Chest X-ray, AP view. Patient: 23 years old, sex M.
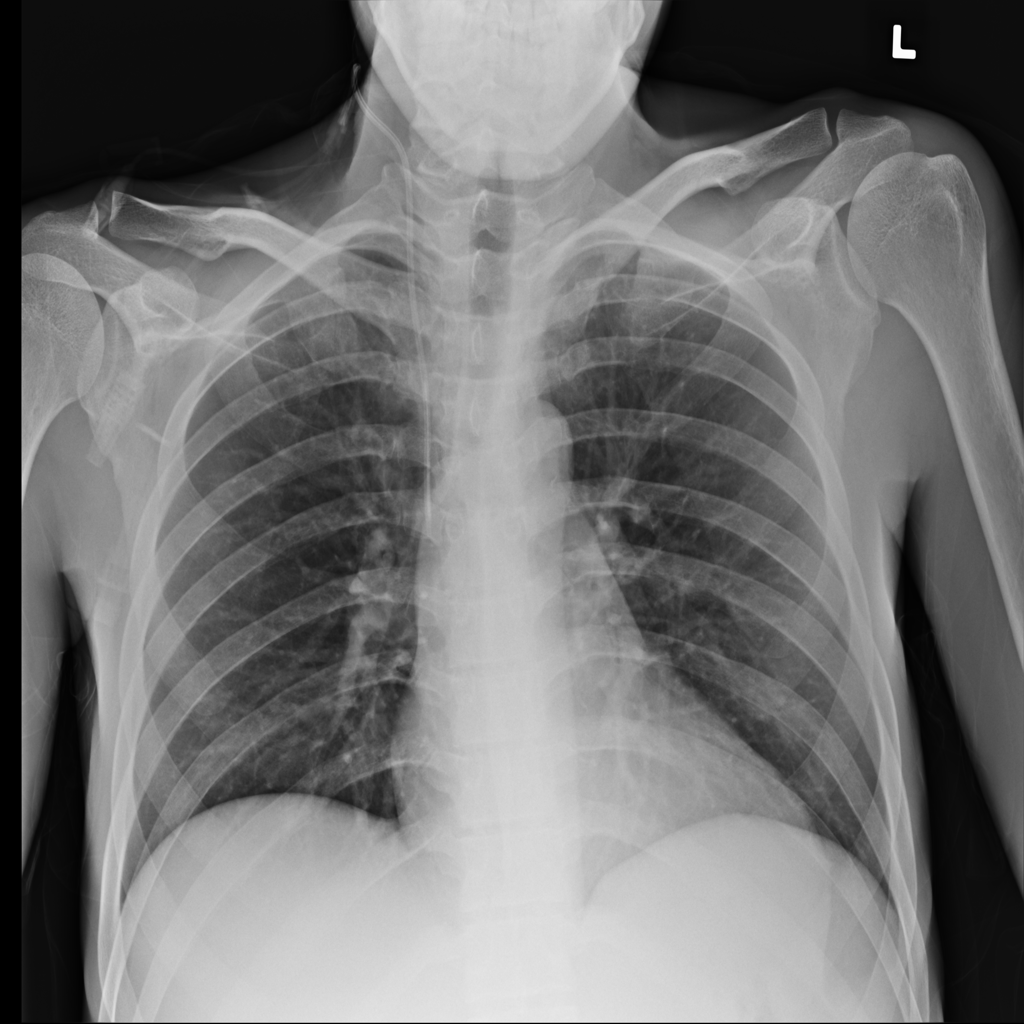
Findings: No Finding